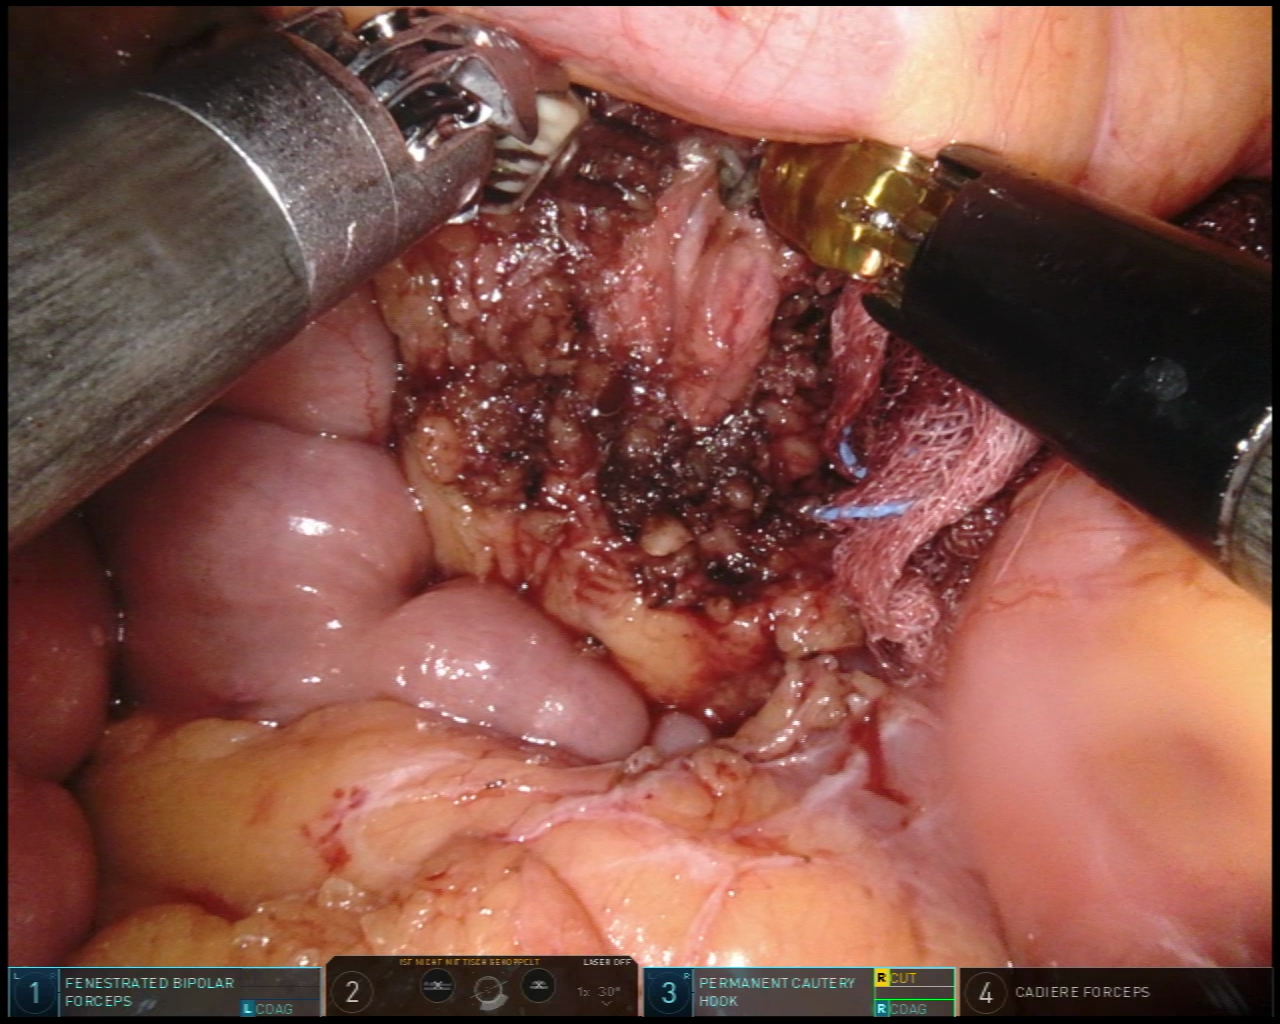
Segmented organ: inferior_mesenteric_artery
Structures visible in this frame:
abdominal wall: no
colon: yes
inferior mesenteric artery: yes
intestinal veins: no
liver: no
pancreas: no
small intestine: yes
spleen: no
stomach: no
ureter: no
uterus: no
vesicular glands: no